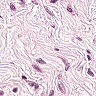
Metastatic tissue present: no